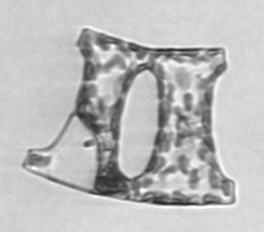
Label: Eucampia